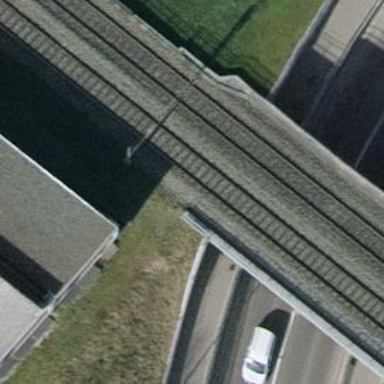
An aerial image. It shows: Cycleway with asphalt surface passing through tunnel.